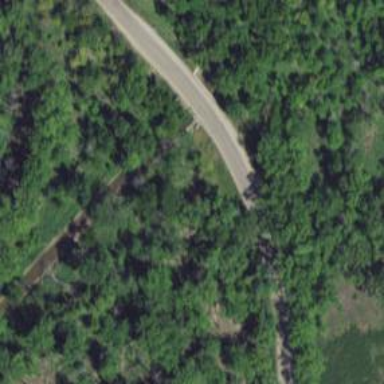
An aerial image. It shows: Tertiary road.